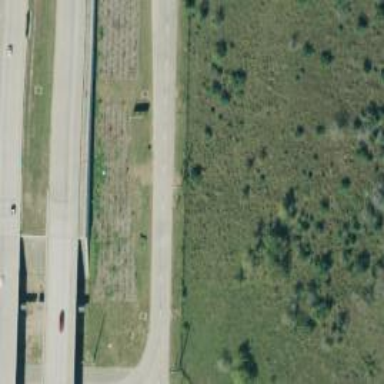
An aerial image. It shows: Tertiary road with frontage road along it.